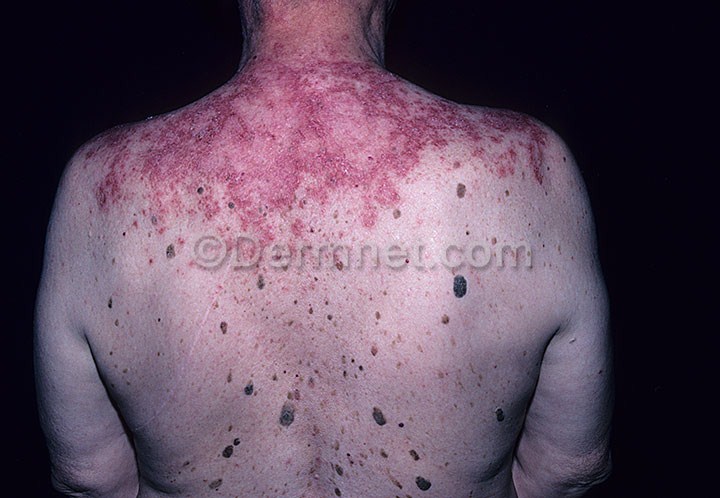
Disease: Lupus and other Connective Tissue diseases